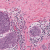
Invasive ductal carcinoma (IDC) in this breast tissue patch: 0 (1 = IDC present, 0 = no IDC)